Question: Is there a way to create a VBA user interface that will allow user to order items? See example image taken from a pdf editor.

I want my users to be able to order data in a popout window or list and output their order to a different location. Data is a list of buildings.
Thanks!
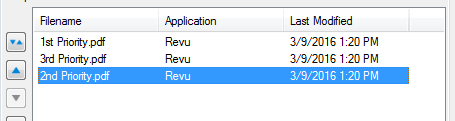
Answer: For this solution I used a 'UserForm' with a 'ListBox' and a 'SpinButton' control.
I put a list of cells I wanted in my listbox in Column A of Sheet1. I have a generic 'Building 1', 'Building 2', etc. through 'Building 19' so that my data is contained in the range 'A1:A19' of 'Sheet1'. This is arbitrary and you should change to suit your needs.
This code basically stores the original 'RowSource' that contains the items in the 'ListBox', deletes the 'RowSource' from the 'ListBox', rearranges the underlying source data and then re-applies the 'RowSource' to the 'ListBox' in the new order after the user clicks either up or down on the 'SpinButton'
I did not change the default control names ('UserForm1', 'SpinButton1', 'ListBox1').
1. Open the VB Editor (either Developer tab --> Visual Basic or press ALT+F11
2. Right click Microsoft Excel Objects --> Insert --> UserForm
3. Add a SpinButton and a ListBox so the UserForm looks like so
4. In the VB Editor, right click UserForm1 under Forms --> View Code
5. Paste the following code in Private Sub UserForm_Initialize()
'Populate the UserForm with data from range A1:A19 (arbitrary, change to suit your needs
ListBox1.RowSource = Sheet1.Range(Sheet1.Range("A1"), Sheet1.Range("A1").End(xlDown)).Address
End Sub
Private Sub SpinButton1_SpinDown()
With ListBox1
If .ListIndex = .ListCount - 1 Then Exit Sub 'No item selected or we are in the last position
lCurrentListIndex = .ListIndex + 1 'Get the current position of the item
strRowSource = .RowSource 'Get the current row source
strAddress = Range(strRowSource).Address 'Address of the row source range
strSheetName = Range(strRowSource).Parent.Name 'Grab the parent sheet name
.RowSource = vbNullString 'Empty the listbox
'Re-arrange the underlying data
With Range(strRowSource)
.Rows(lCurrentListIndex).Cut
.Rows(lCurrentListIndex + 2).Insert Shift:=xlDown
End With
'Re-apply the row source
.RowSource = strRowSource
'For continuity, select the previously selected element in its new position
.Selected(lCurrentListIndex) = True
End With
End Sub
Private Sub SpinButton1_SpinUp()
Dim lCurrentListIndex As Long
Dim strRowSource As String
Dim strAddress As String
Dim strSheetName As String
With ListBox1
If .ListIndex < 1 Then Exit Sub 'No item selected or we are in the first position
lCurrentListIndex = .ListIndex + 1
strRowSource = .RowSource
strAddress = Range(strRowSource).Address
strSheetName = Range(strRowSource).Parent.Name
.RowSource = vbNullString
With Range(strRowSource)
.Rows(lCurrentListIndex).Cut
.Rows(lCurrentListIndex - 1).Insert Shift:=xlDown
End With
.RowSource = strRowSource
.Selected(lCurrentListIndex - 2) = True
End With
End Sub
I tried to add comments to clarify what I am doing. It is a slightly cumbersome method, and was adapted from code available <URL> button the form should display and populate with the values of cells A1:A19 of Sheet1. You can then select an item in the 'ListBox' and press the up or down buttons of the 'SpinButton' in order to move items up or down the list. An important assumption is that 'MultiSelect' on this 'ListBox'.
Ordinarily I would not post such an in-depth solution without seeing what you tried, but this problem piqued my curiosity.